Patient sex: F
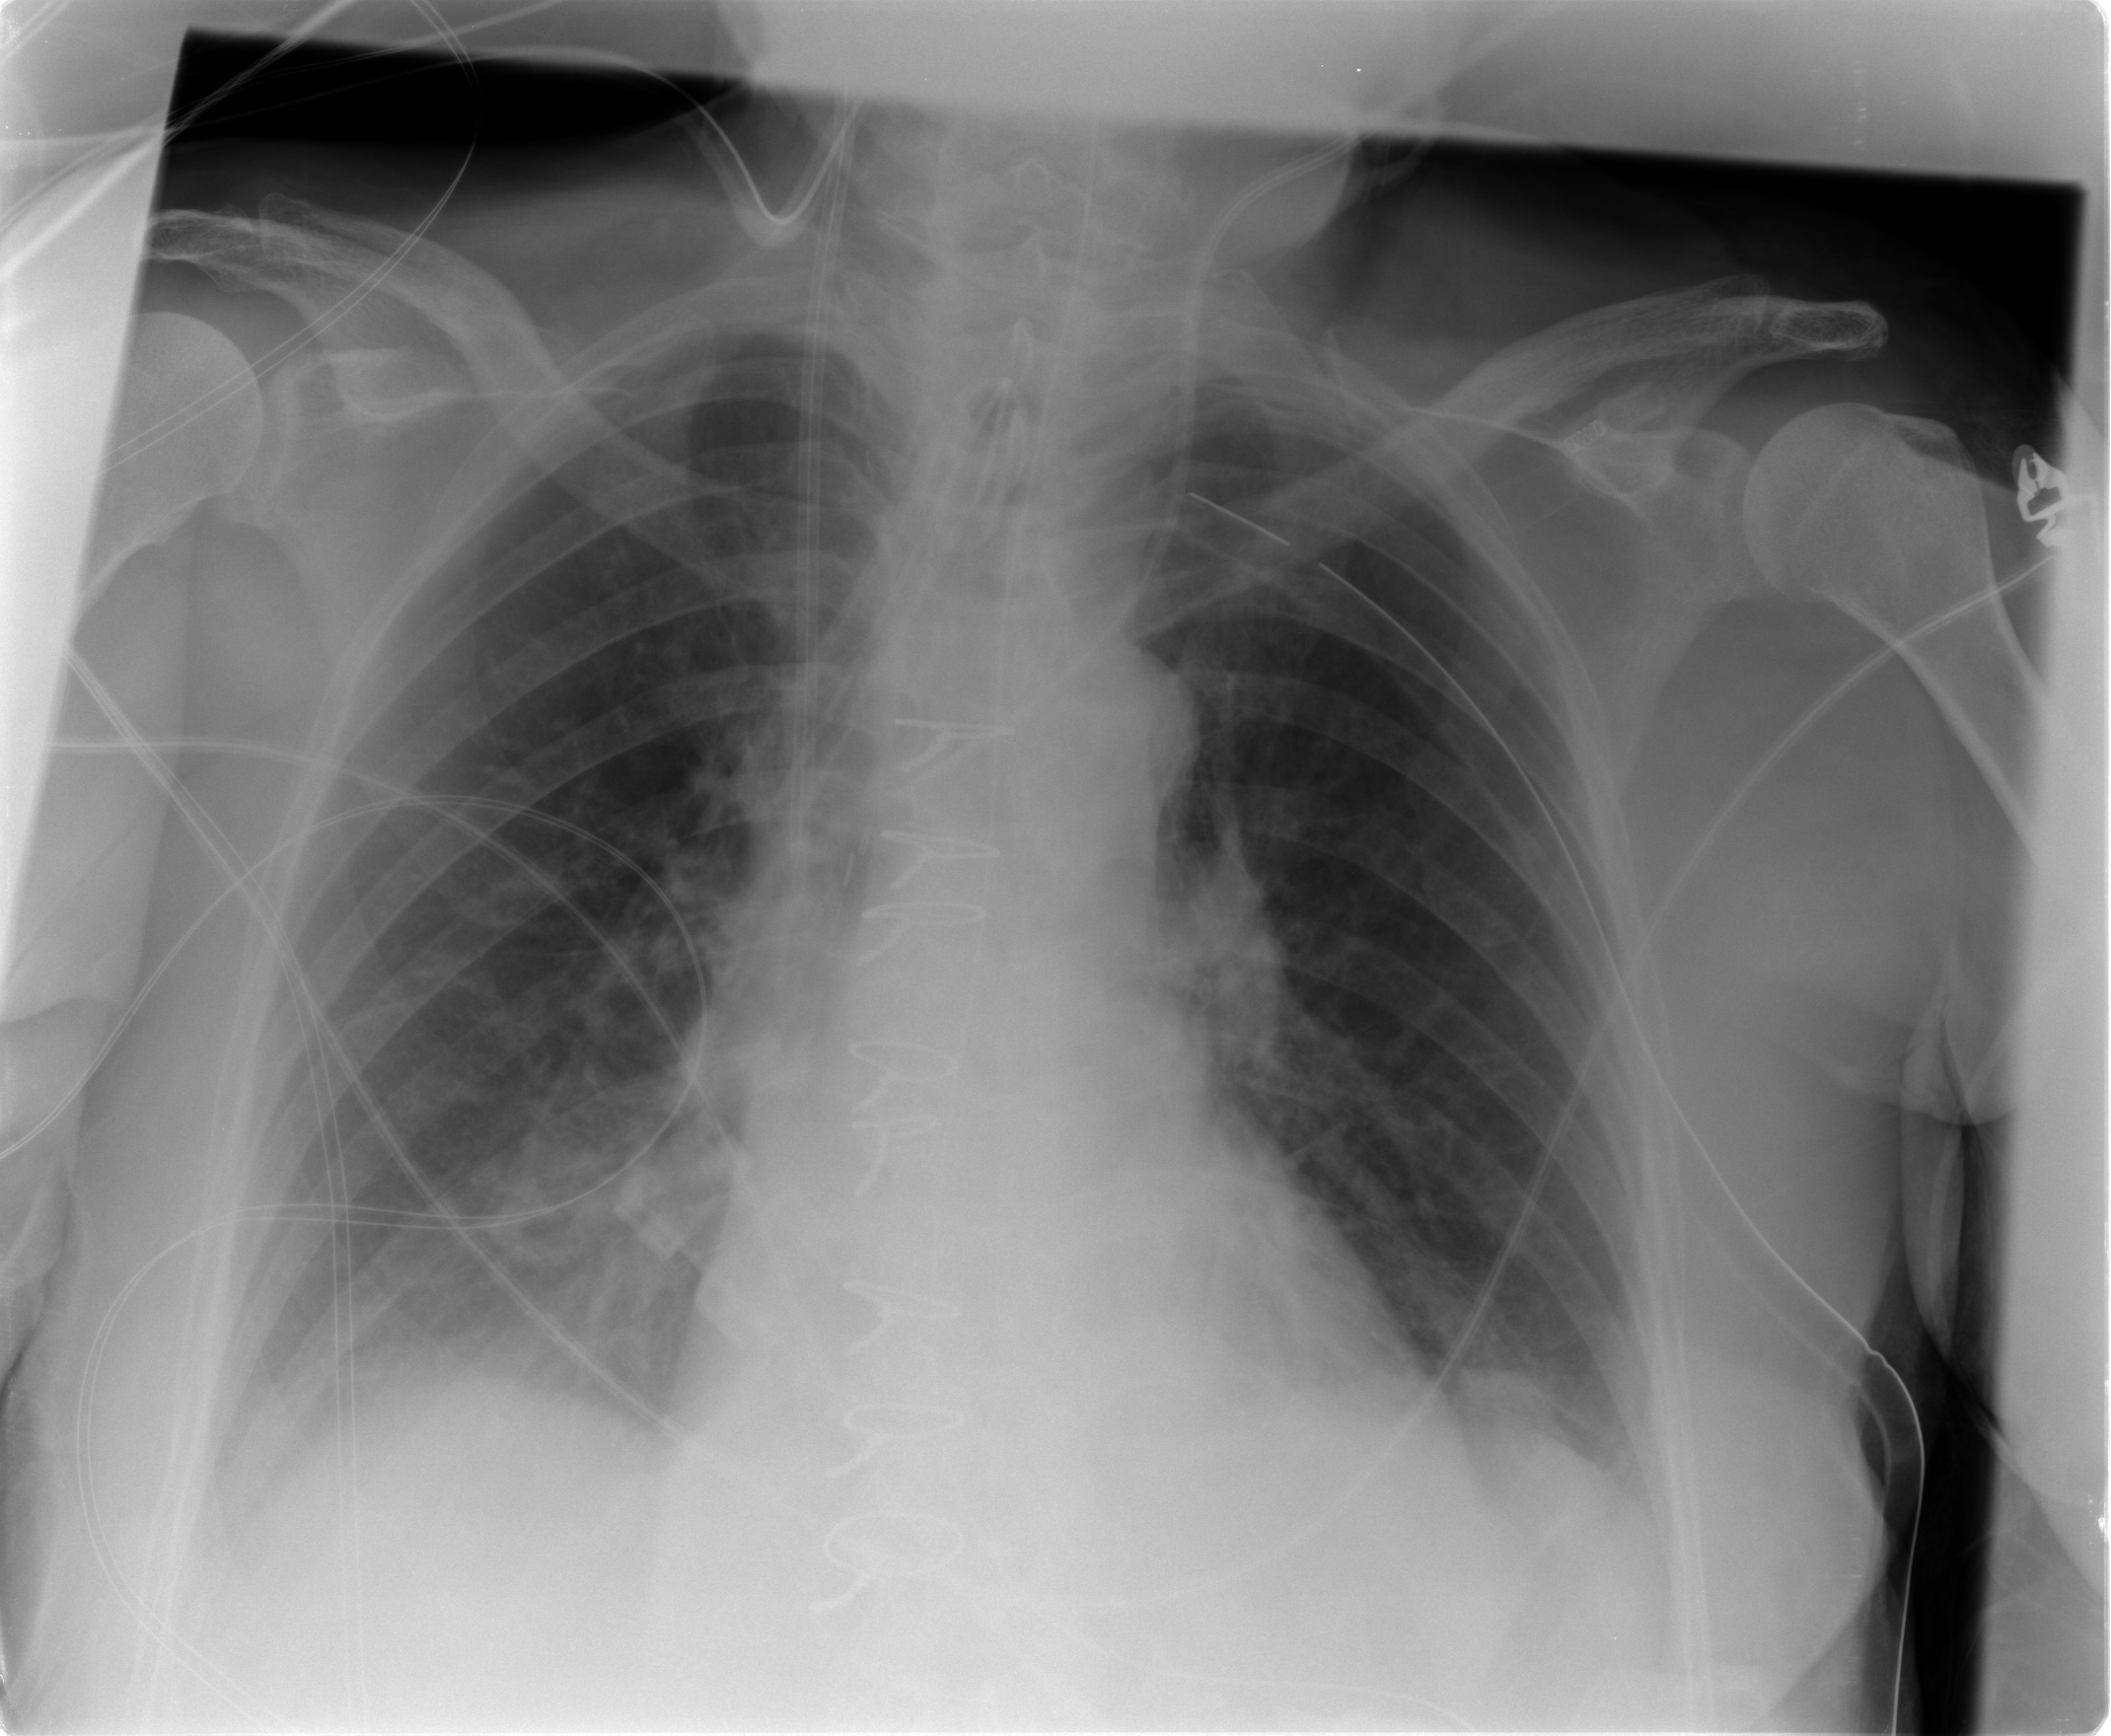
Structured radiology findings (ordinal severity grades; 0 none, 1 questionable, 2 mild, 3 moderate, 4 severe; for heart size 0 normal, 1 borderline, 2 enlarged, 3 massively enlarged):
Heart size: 0
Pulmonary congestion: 0
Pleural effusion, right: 0
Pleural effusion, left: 0
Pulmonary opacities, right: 0
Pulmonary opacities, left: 0
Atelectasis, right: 2
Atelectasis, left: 2